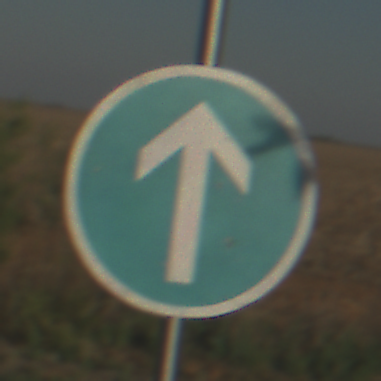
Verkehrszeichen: VorgeschriebeneFahrtrichtungGeradeaus
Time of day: SunriseSunset
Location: Outdoor (Nature)
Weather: Clear
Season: NotSpecified
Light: Natural